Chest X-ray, PA view. Patient: 47 years old, sex F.
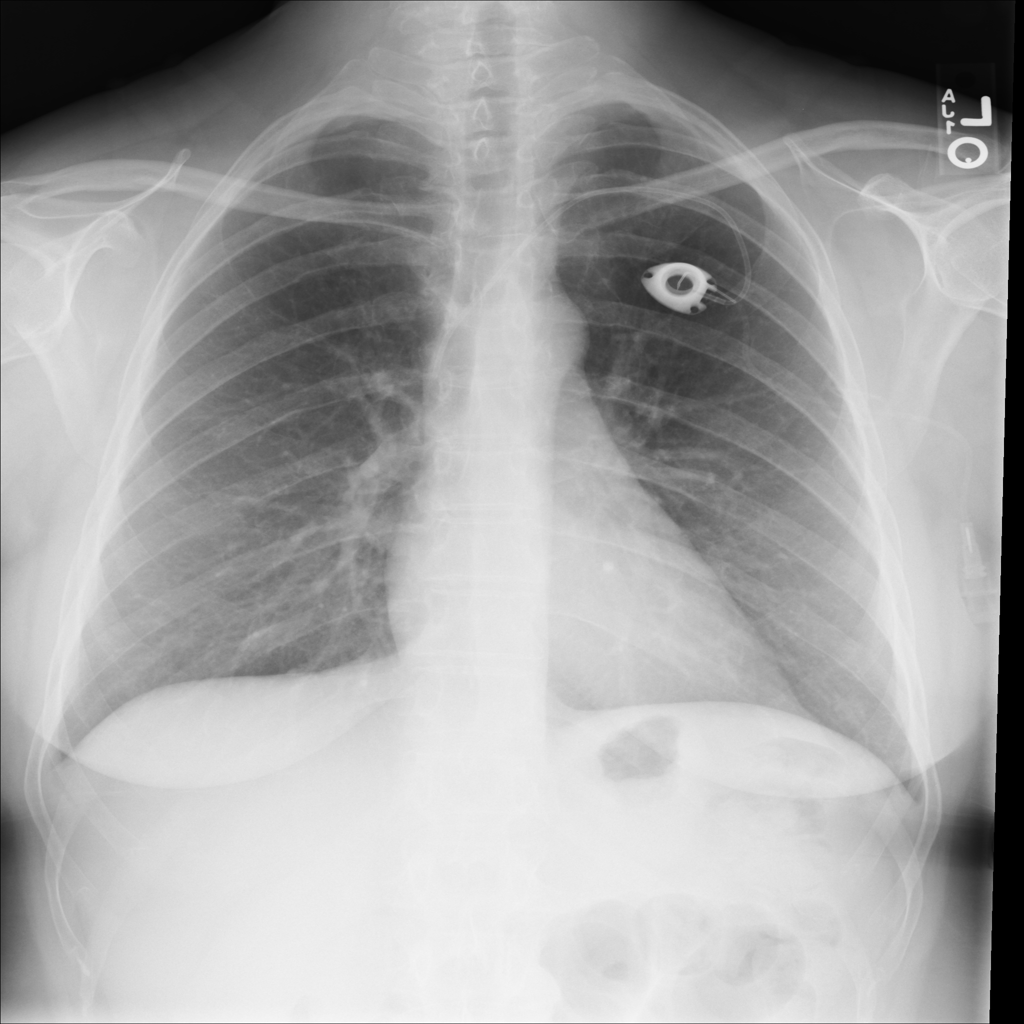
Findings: No Finding